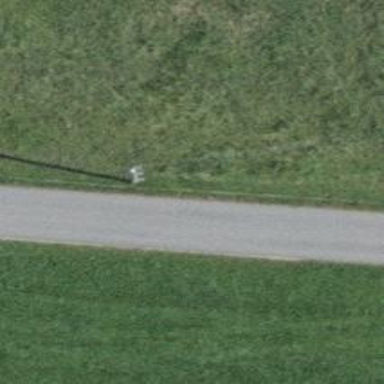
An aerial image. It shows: Utility pole in the area.